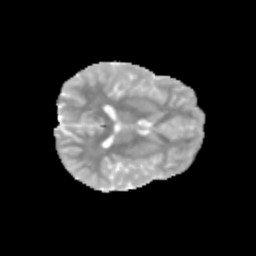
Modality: MD
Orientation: axial
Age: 13
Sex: male
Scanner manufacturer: siemens
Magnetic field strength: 3 T
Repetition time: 3.8 s
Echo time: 0.07 s